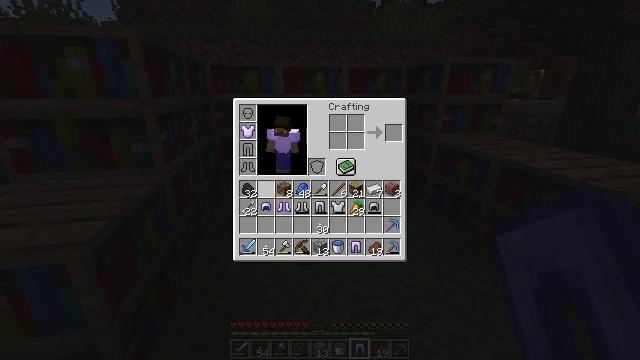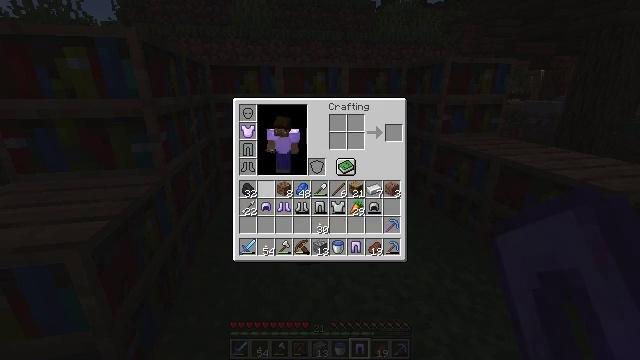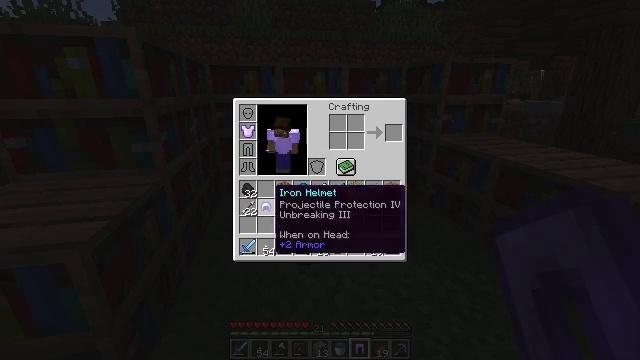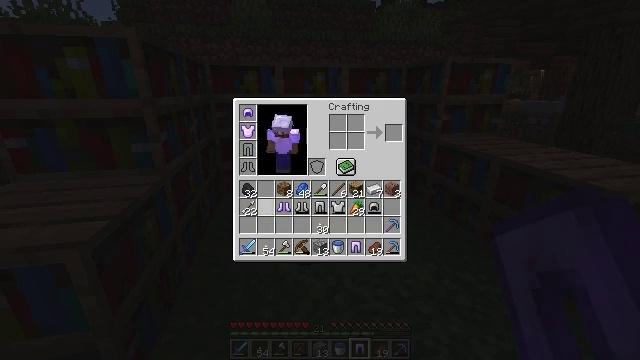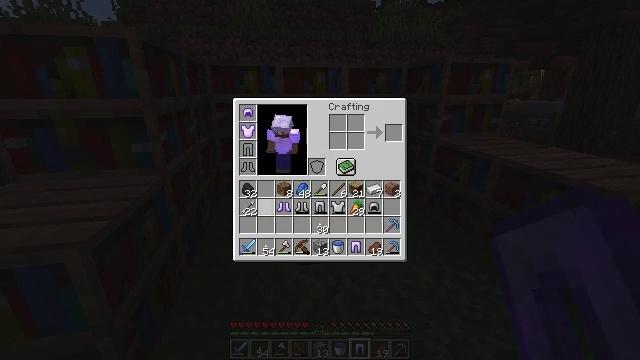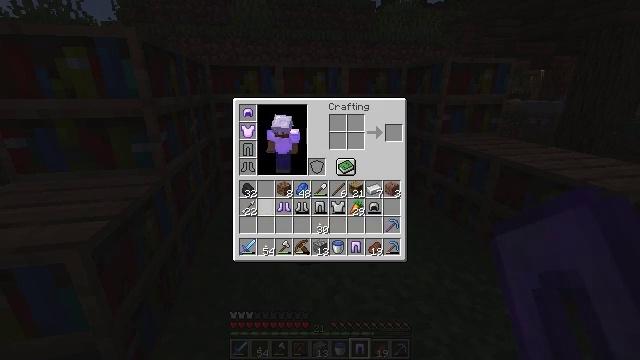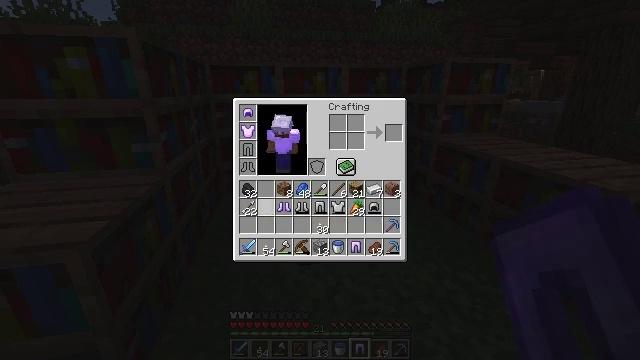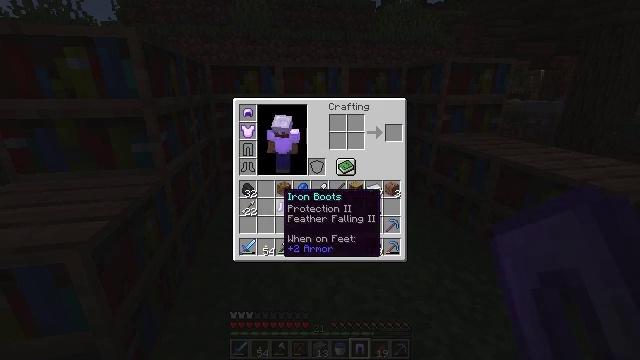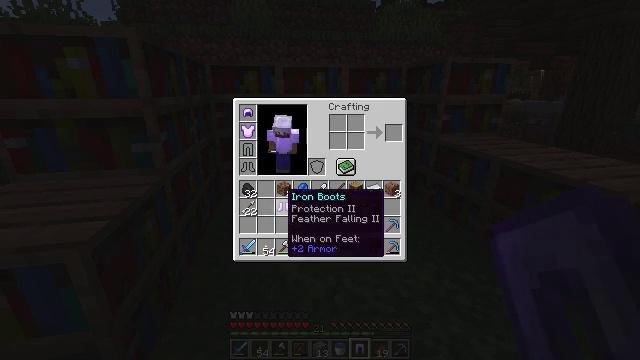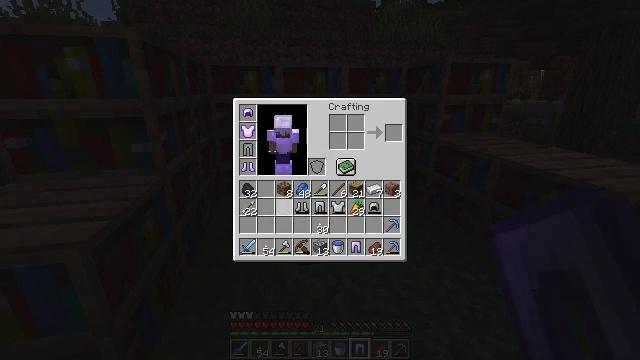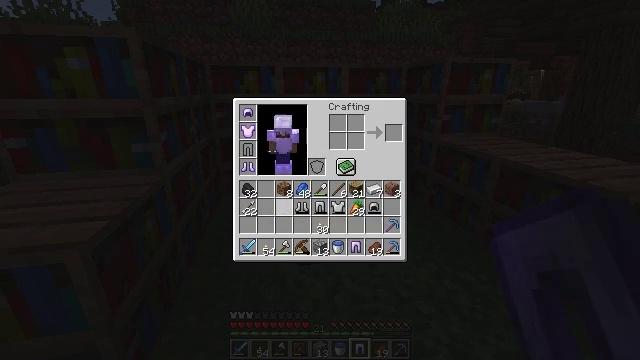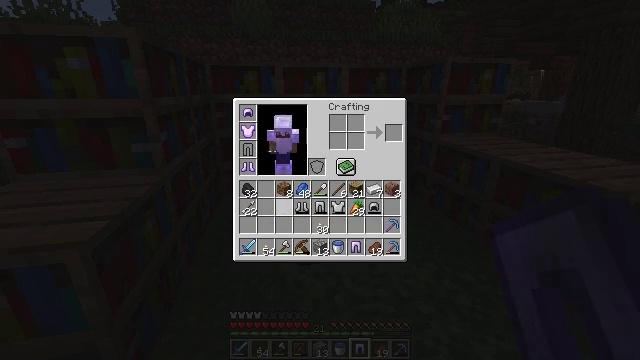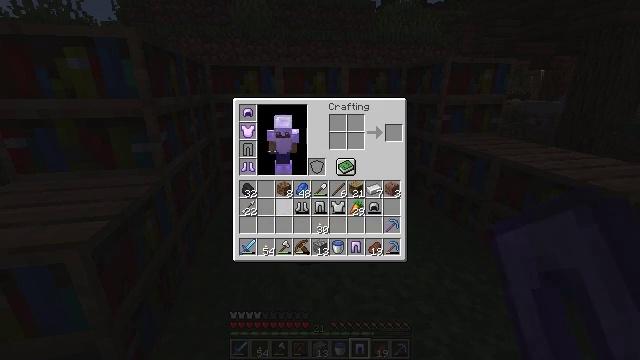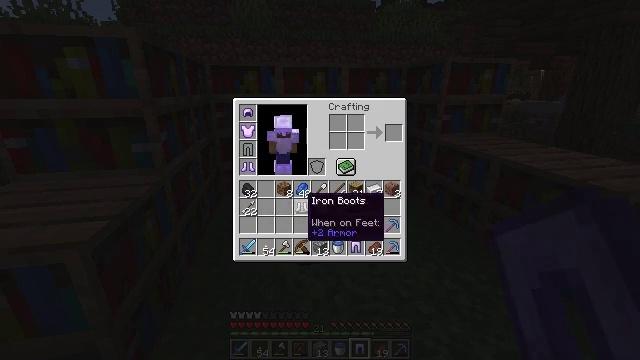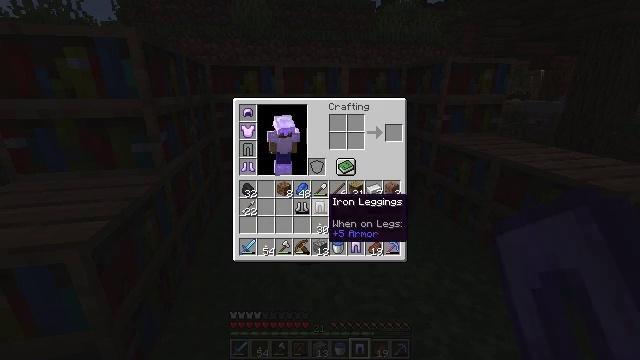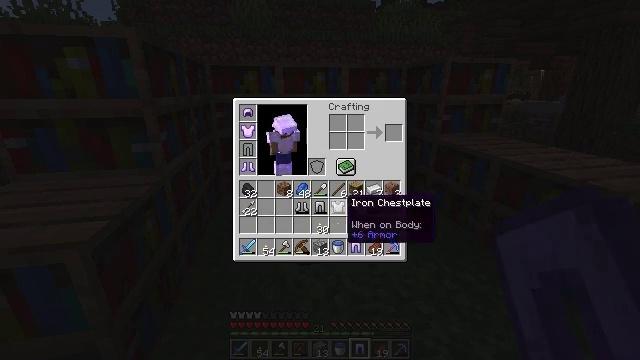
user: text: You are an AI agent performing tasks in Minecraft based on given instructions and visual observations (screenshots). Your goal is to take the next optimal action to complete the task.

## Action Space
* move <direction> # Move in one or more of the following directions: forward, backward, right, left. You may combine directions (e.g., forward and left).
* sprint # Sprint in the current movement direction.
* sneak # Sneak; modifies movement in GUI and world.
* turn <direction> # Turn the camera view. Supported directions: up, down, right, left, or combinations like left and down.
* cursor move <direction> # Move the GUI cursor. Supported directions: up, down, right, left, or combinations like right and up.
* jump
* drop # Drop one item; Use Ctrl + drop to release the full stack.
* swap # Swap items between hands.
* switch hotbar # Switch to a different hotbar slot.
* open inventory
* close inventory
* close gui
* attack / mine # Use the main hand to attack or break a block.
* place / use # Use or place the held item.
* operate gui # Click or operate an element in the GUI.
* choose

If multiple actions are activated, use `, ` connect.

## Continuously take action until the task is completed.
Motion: motion action
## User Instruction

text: Drop iron leggings.
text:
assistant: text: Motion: sneak, cursor move down
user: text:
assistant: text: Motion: sneak
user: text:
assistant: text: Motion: sneak, operate gui
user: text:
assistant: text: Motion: sneak, operate gui
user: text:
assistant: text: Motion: sneak, operate gui
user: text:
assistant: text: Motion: sneak
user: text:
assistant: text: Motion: sneak, cursor move right
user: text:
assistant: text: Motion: sneak
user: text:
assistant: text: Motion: sneak, operate gui
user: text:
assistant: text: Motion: sneak, operate gui
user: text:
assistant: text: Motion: sneak, operate gui
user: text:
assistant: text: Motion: sneak
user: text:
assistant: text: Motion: sneak, cursor move right
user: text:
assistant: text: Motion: sneak, cursor move right
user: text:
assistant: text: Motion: sneak, cursor move right
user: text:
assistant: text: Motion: sneak, cursor move right
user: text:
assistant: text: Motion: sneak
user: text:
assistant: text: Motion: sneak
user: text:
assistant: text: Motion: sneak
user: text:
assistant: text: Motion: sneak
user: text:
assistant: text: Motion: sneak, cursor move down
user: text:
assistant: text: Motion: sneak, cursor move down
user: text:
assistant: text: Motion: sneak
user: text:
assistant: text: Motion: sneak
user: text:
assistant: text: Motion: sneak
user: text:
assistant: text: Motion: sneak
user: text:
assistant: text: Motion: sneak
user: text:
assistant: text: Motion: sneak
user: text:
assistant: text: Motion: sneak, cursor move up
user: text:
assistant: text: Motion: sneak